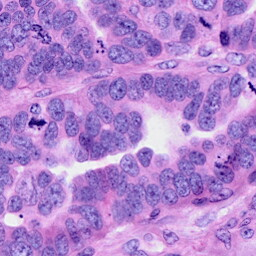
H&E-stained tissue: Ovarian